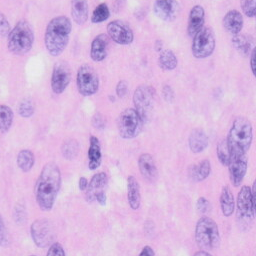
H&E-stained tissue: Skin